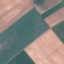
Land use / land cover: AnnualCrop